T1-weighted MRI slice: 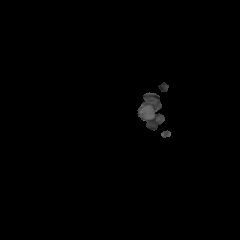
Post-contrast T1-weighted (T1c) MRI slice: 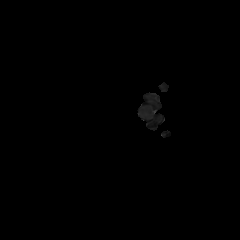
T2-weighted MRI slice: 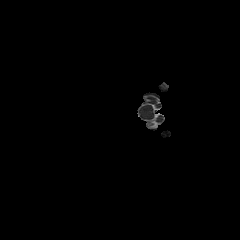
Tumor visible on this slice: no